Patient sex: M
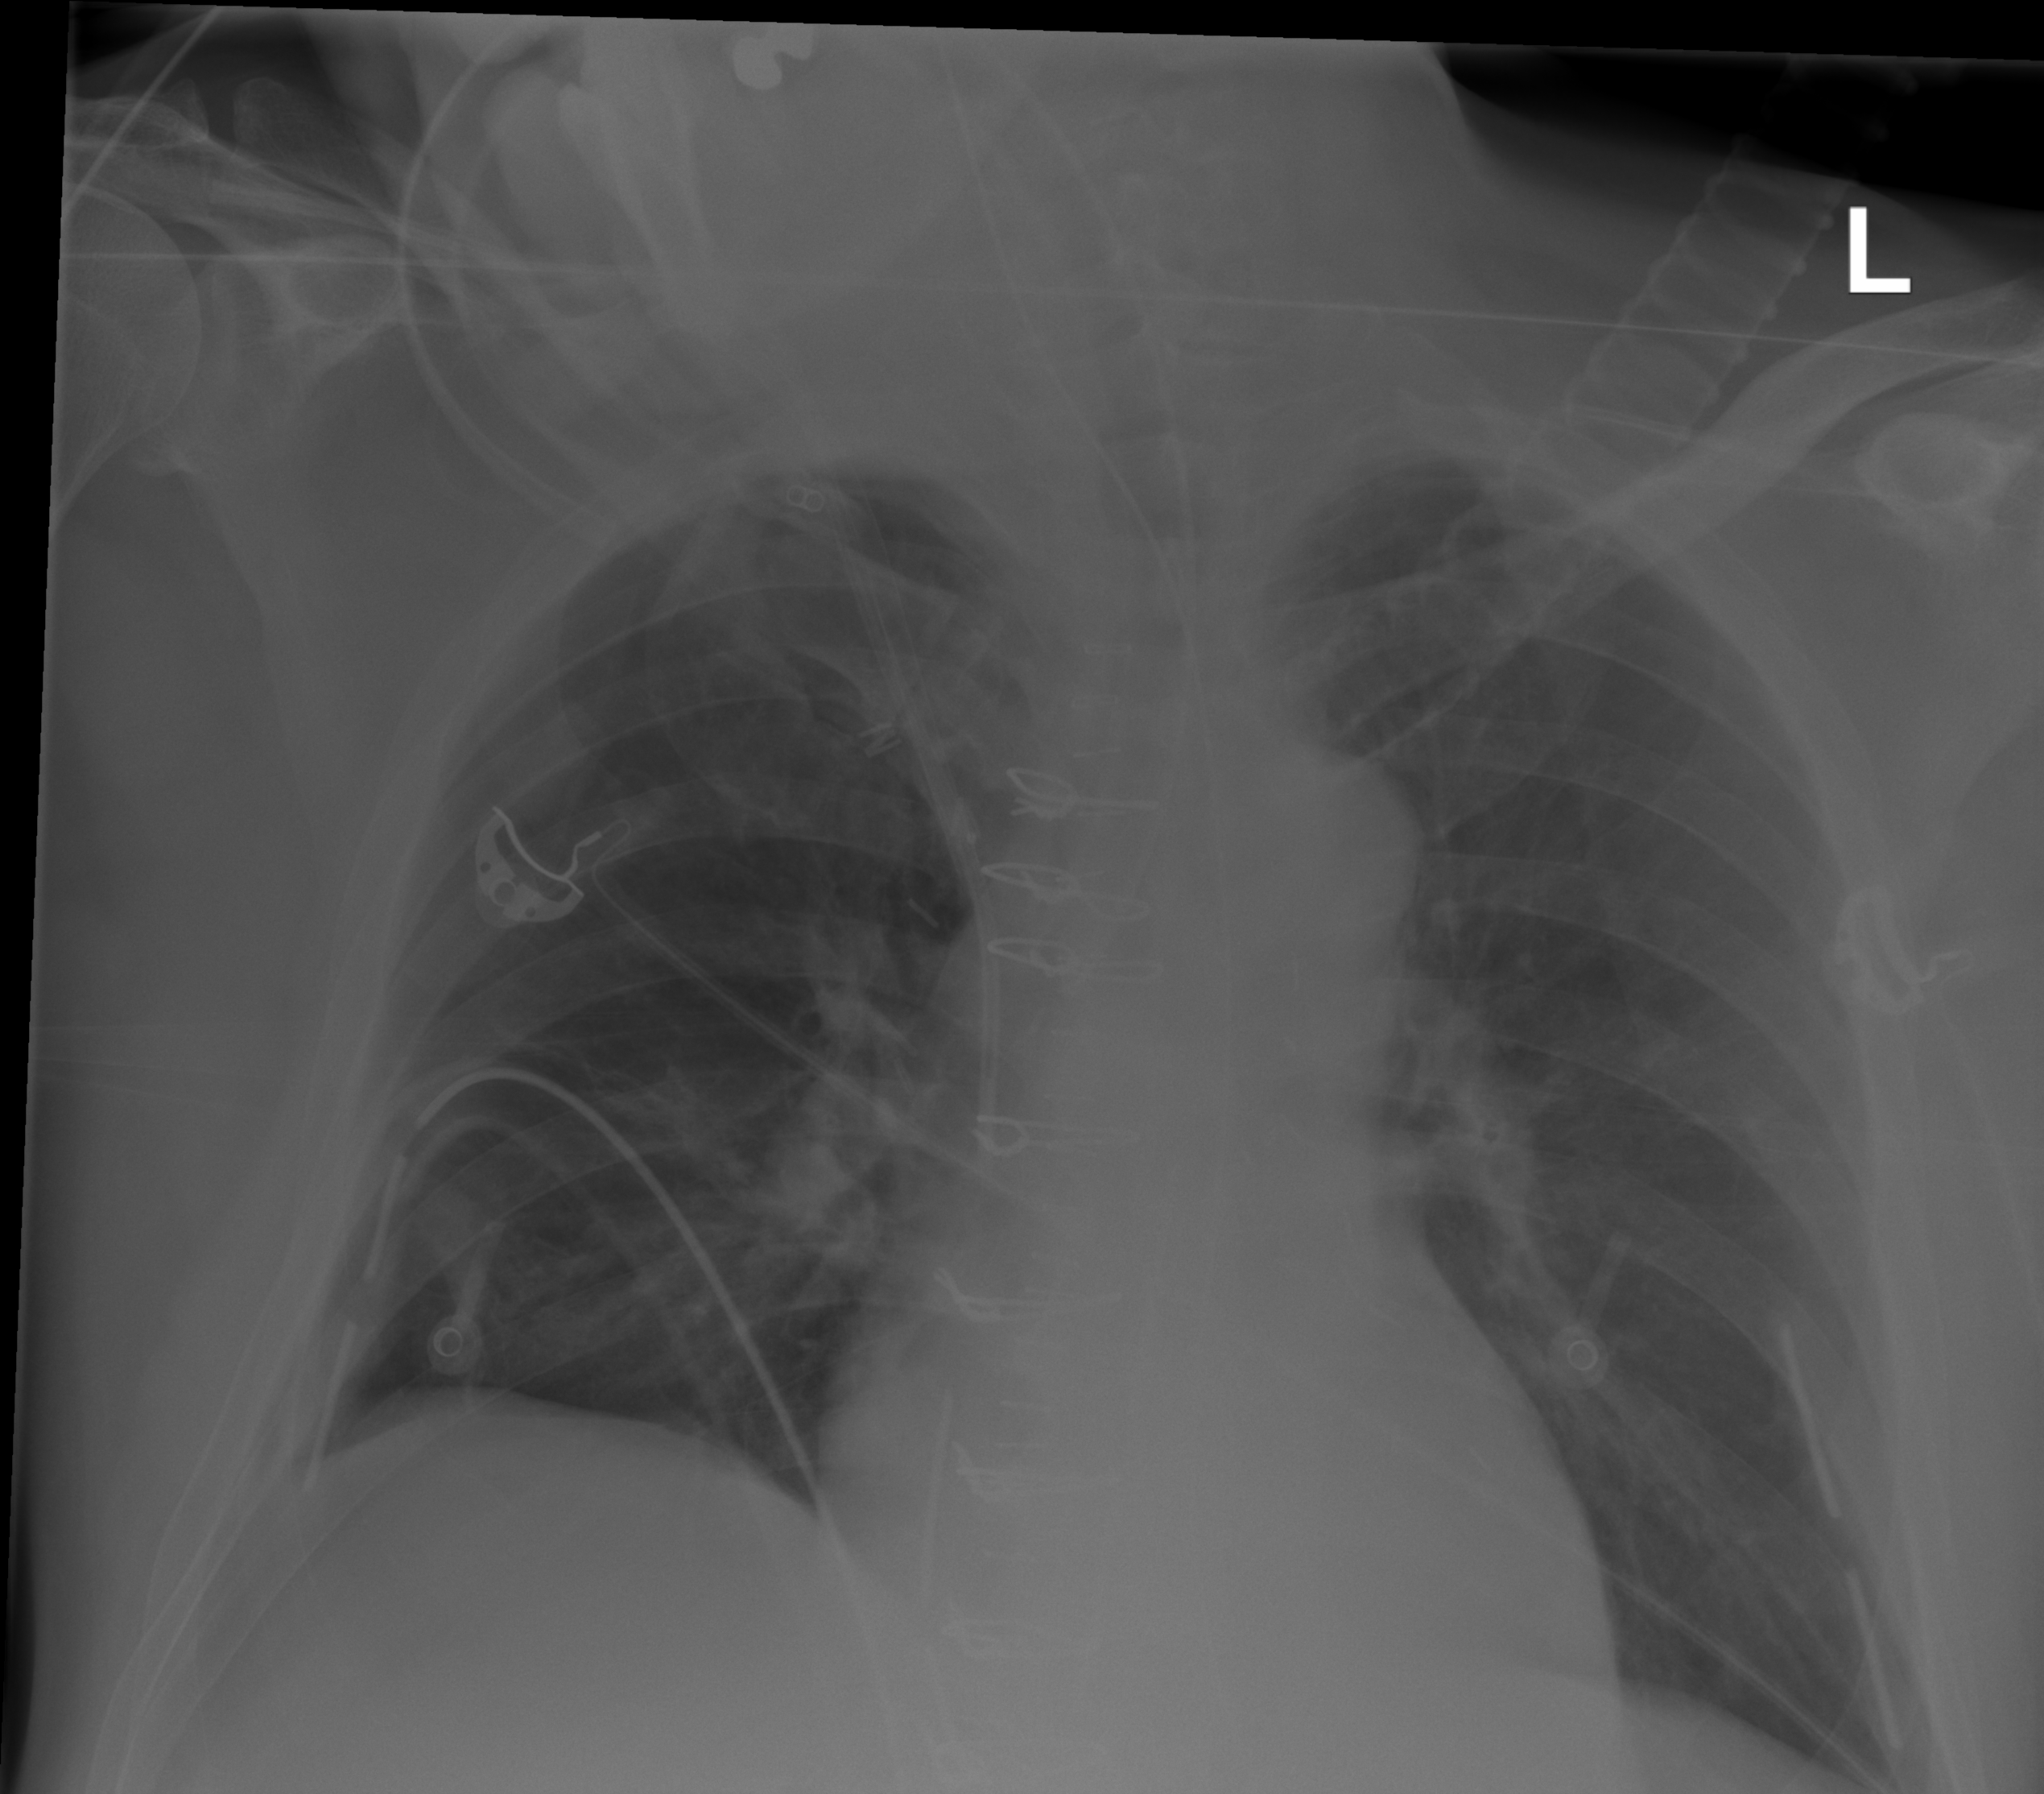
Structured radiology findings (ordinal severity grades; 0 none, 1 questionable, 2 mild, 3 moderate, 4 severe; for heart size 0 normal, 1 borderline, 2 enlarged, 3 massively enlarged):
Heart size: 0
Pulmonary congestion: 0
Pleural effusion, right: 0
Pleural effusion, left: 0
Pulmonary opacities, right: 0
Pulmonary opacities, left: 0
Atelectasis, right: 2
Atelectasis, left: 0